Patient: sex F, age 51
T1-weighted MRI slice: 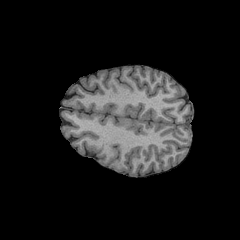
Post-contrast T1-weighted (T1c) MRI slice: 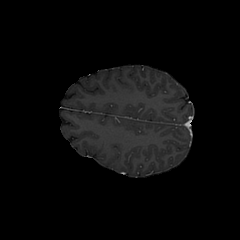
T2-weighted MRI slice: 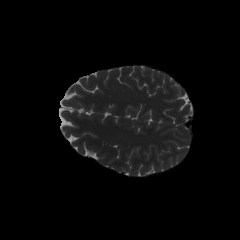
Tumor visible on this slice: no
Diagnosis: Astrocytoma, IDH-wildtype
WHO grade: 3